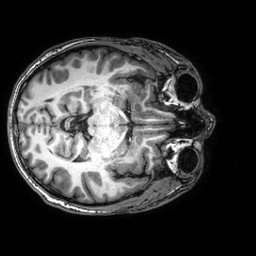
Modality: T1w
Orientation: axial
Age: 27
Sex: male
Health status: healthy